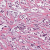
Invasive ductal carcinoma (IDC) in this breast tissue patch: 1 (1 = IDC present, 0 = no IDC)